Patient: sex M, age 64
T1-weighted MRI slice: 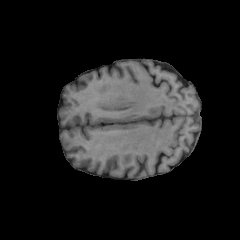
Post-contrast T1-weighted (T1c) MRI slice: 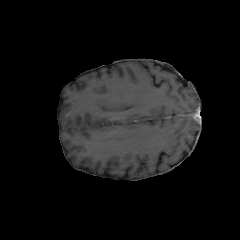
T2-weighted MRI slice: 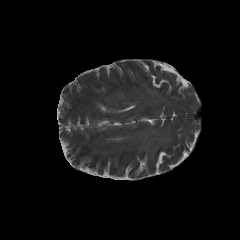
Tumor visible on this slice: yes
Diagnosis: Glioblastoma, IDH-wildtype
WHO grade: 4